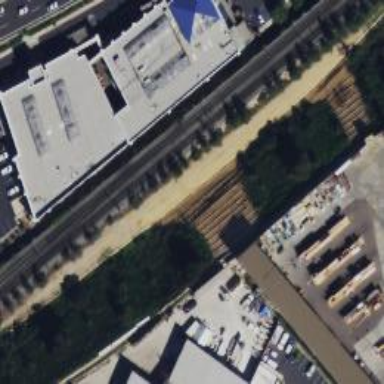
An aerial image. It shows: Light rail railway line with electrification through contact lines.